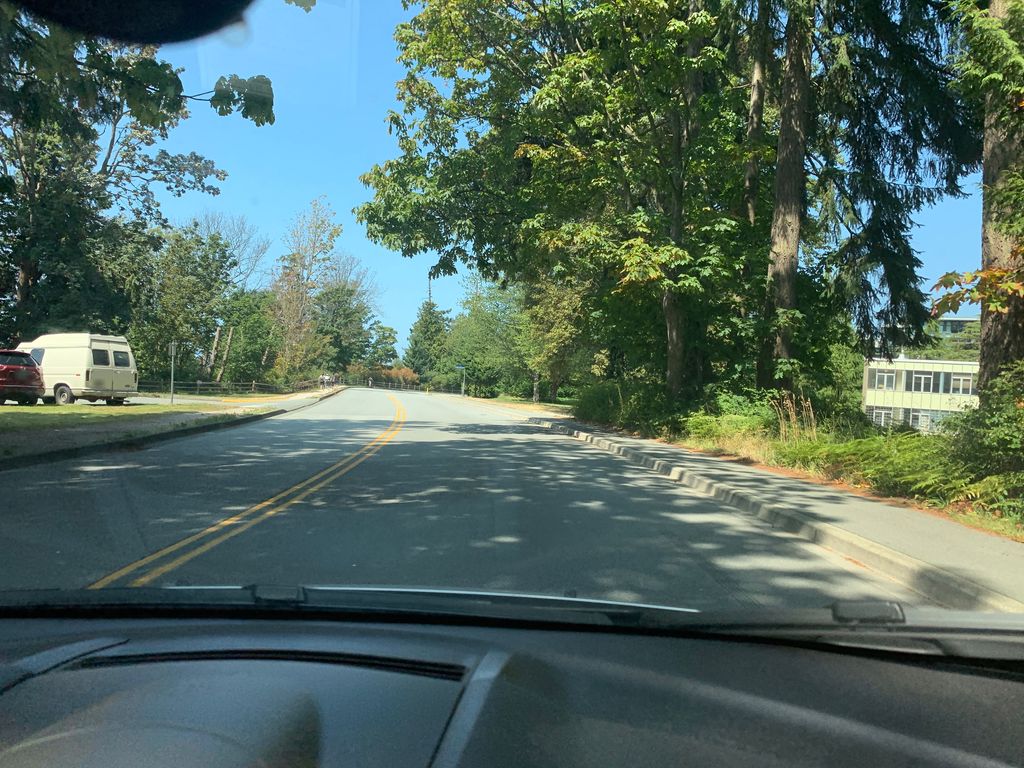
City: vancouver